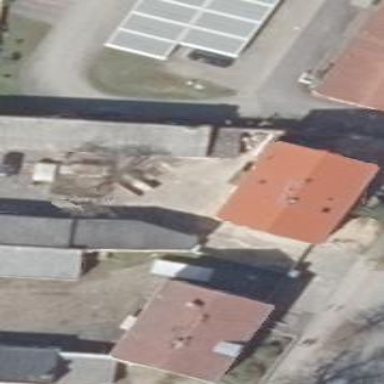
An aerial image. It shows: Detached building.